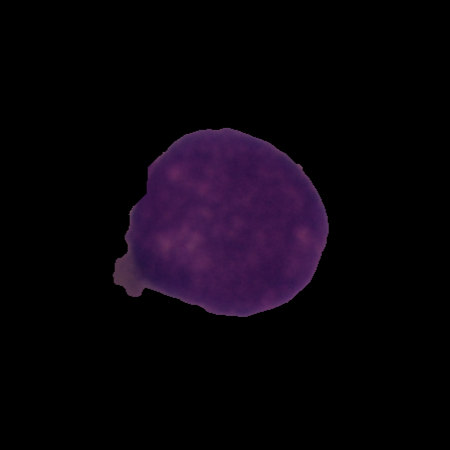
Label: cancer